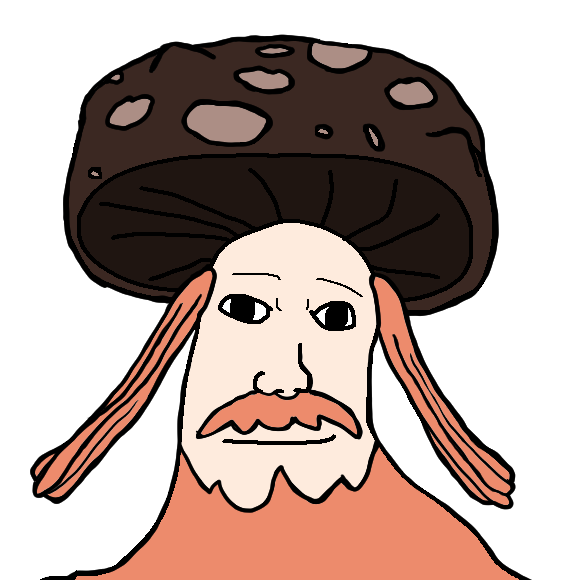
Label: 5_Shroomjak